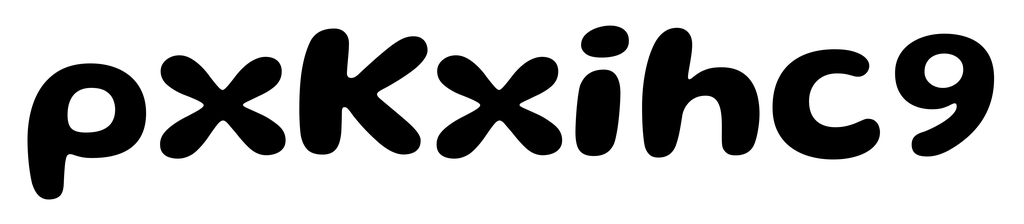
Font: Gluten_SemiBold